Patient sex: F
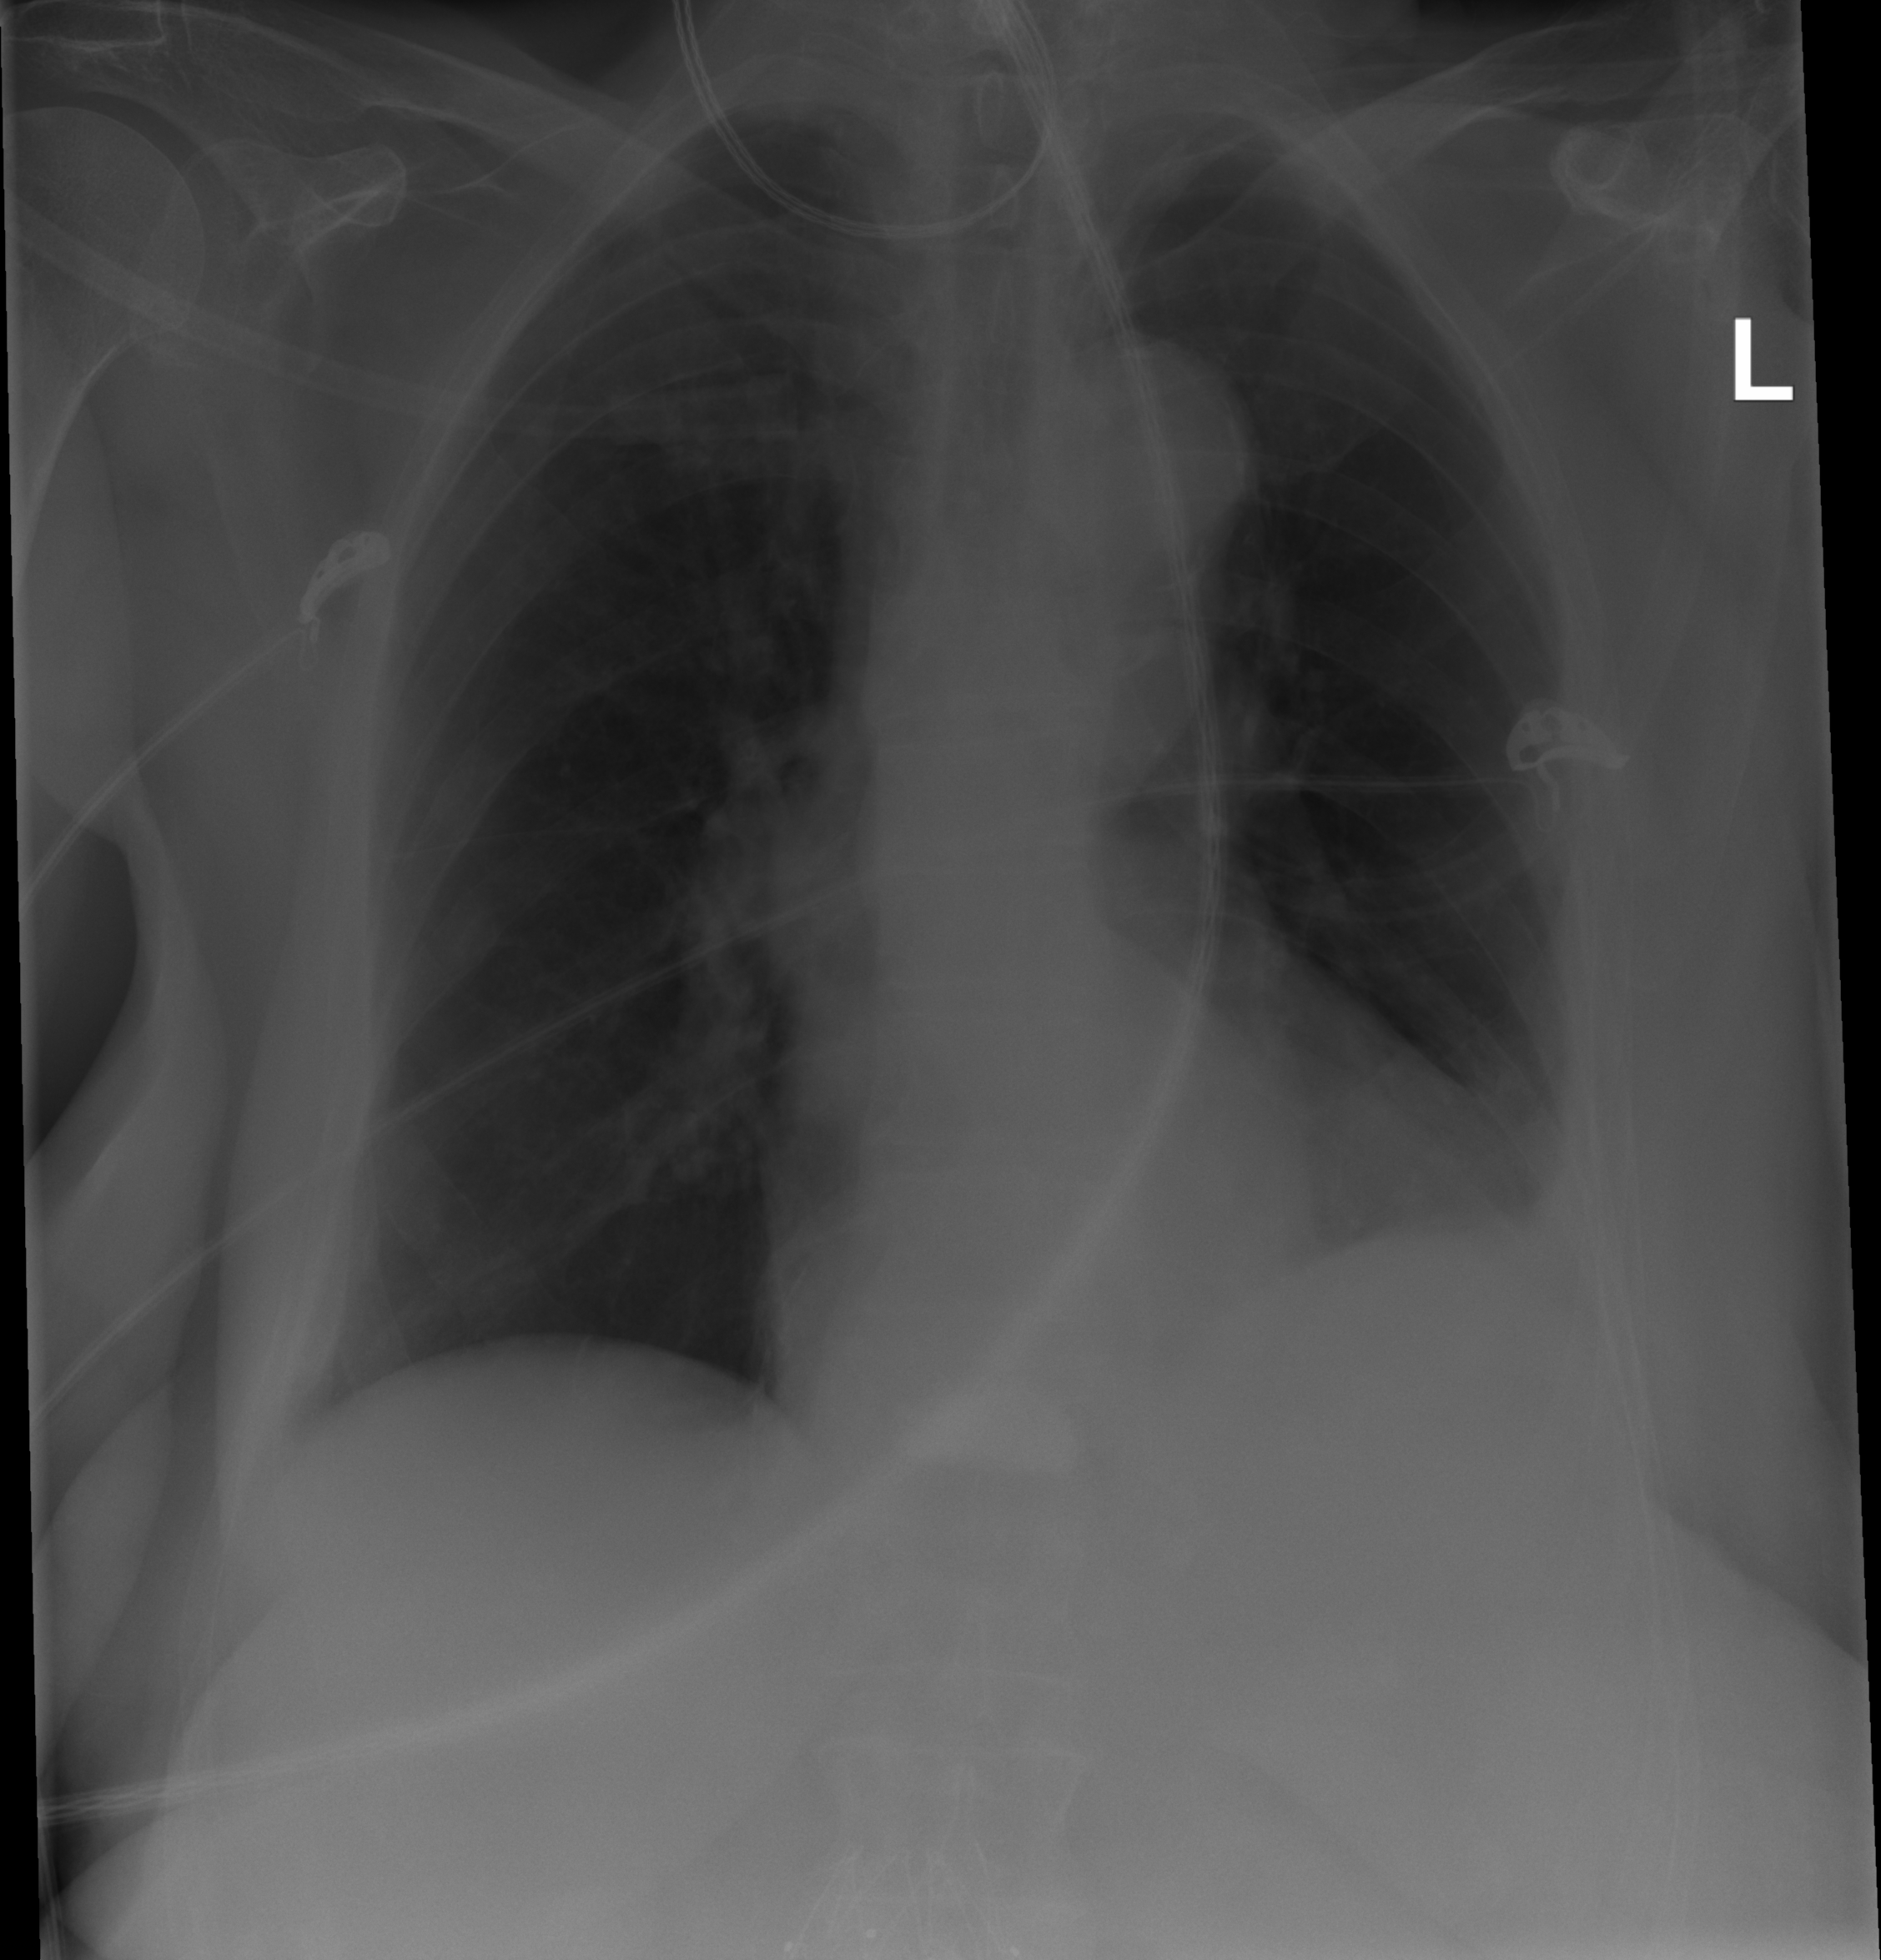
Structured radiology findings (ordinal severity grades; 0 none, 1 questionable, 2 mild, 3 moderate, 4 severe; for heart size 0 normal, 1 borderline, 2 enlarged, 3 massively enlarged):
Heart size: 0
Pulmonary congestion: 2
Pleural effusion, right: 0
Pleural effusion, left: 1
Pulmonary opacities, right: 0
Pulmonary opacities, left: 2
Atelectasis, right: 0
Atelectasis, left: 3